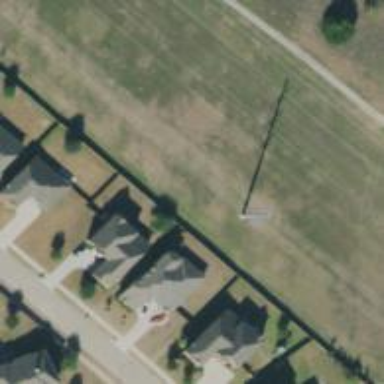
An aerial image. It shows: Power pole.